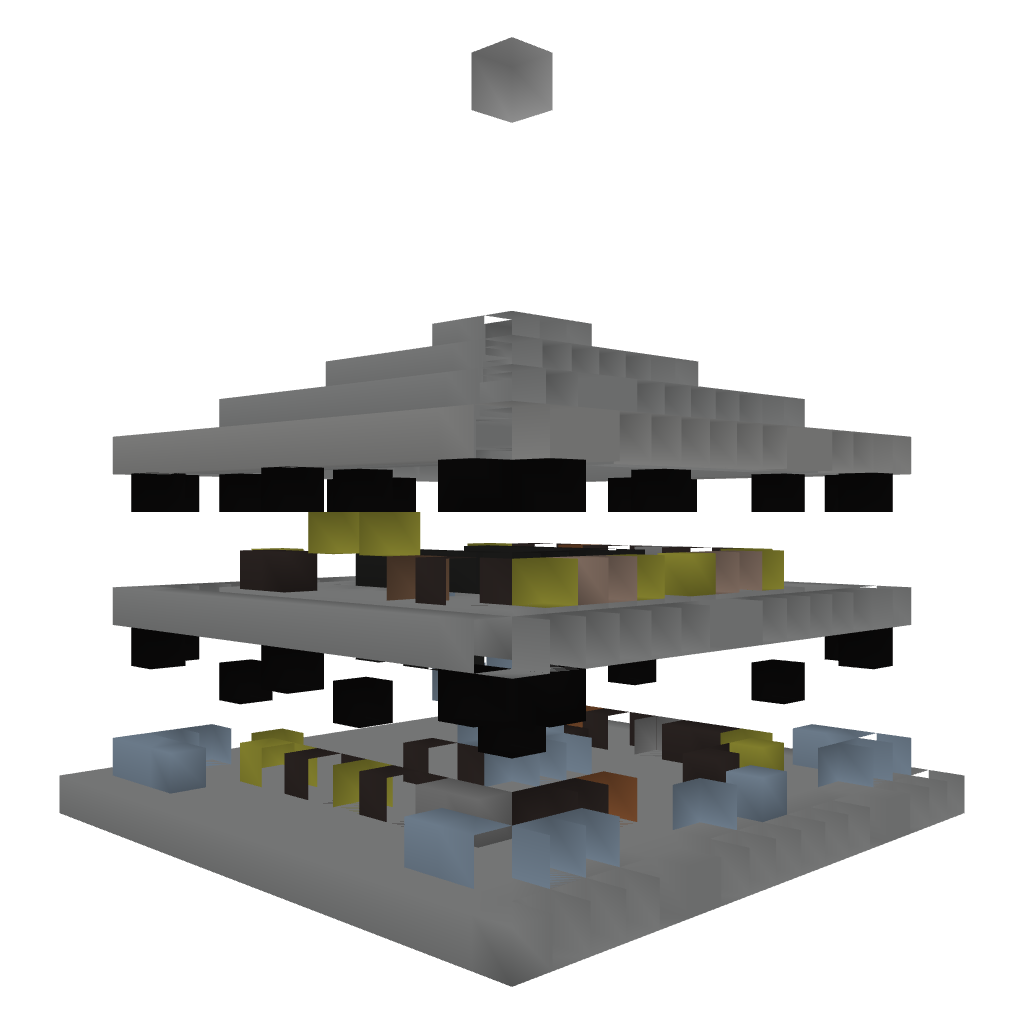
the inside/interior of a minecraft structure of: BigHouse